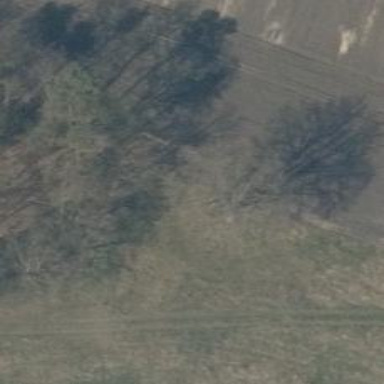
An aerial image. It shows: Hunting stand.